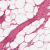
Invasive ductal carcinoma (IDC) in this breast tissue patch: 0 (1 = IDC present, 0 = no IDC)